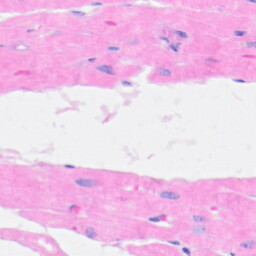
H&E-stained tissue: Heart